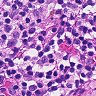
Metastatic tissue present: no